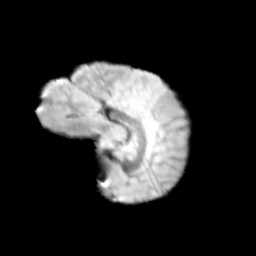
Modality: T2w
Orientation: sagittal
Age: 12
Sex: female
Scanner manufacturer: siemens
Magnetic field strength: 3 T
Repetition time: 3.8 s
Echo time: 0.07 s